Field crop: maize
Growth stage: 2
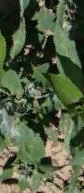
Species: maize